Field crop: tomato
Growth stage: 1
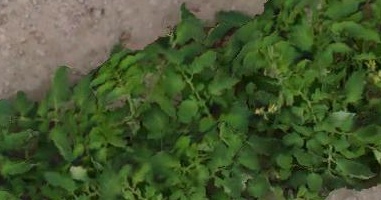
Species: tomato